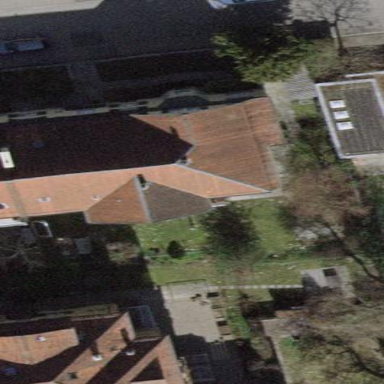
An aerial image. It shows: Apartments building with tiled roof.